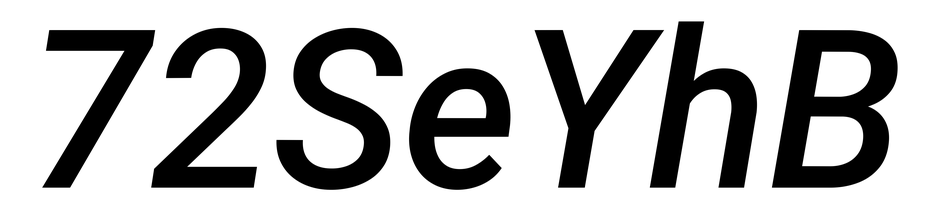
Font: Roboto-Italic_Medium_Italic